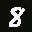
Label: 8